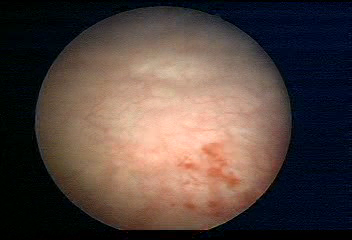
Modality: WLC
Class: Normal mucosa
Bladder cancer association: No